Question: I have a magento 1.7.0.2 install. I created a shopping price cart rule with coupon. Everything is fine except that the discount amount displayed in magento (cart, checkout,...) is an extremal value. I found out that extremal value is 2^64 (18 446 744 073 709 550 520). The configuration of the rule does not matter, the displayed discount is 2^64 always.

The subtotal is fine, the shipping is fine the sum of these is 11669. after applying the discount(10%) on the subtotal(10961) the result is 9864. 9864+708=10573 is an acceptable result. So Everything is perfect except the displayed discount.
I don't know where does it go wrong. I can't find the related file. Please help.
Thanks a lot,
Istvan
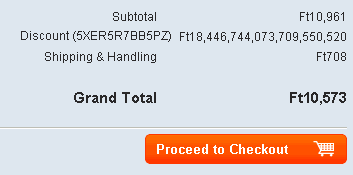
Answer: After all I found the solution. The cause of this error is simple. The discount amount stored by magento is signed, that means it has a negative sign. The file app/design/frontend/[yourfrontend]/[yourtheme]/template/checkout/total/default.phtml ( this is where the amount is written on screen) contains the following code:
'''
<tr>
<th colspan="<?php echo $this->getColspan(); ?>" style="<?php echo $this->getTotal()->getStyle() ?>" class="a-right">
<?php if ($this->getRenderingArea() == $this->getTotal()->getArea()): ?><strong><?php endif; ?>
<?php echo $this->escapeHtml($this->getTotal()->getTitle()); ?>
<?php if ($this->getRenderingArea() == $this->getTotal()->getArea()): ?></strong><?php endif; ?>
</th>
<td style="<?php echo $this->getTotal()->getStyle() ?>" class="a-right">
<?php if ($this->getRenderingArea() == $this->getTotal()->getArea()): ?><strong><?php endif; ?>
<?php echo $this->helper('checkout')->formatPrice($this->getTotal()->getValue()) ?>
<?php if ($this->getRenderingArea() == $this->getTotal()->getArea()): ?></strong><?php endif; ?>
</td>
'''
The problem is the 'formatPrice()' function, and the negative parameter. A simple solution is the 'abs()' php function. Change the line
'''
<?php echo $this->helper('checkout')->formatPrice($this->getTotal()->getValue()) ?>
'''
to
'''
<?php echo $this->helper('checkout')->formatPrice(abs($this->getTotal()->getValue())) ?>
'''
And here we go, the problem solved.
I hope that helps.